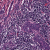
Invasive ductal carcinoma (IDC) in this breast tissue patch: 1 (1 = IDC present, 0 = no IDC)